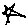
Label: star